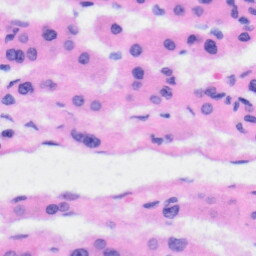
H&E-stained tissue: Liver